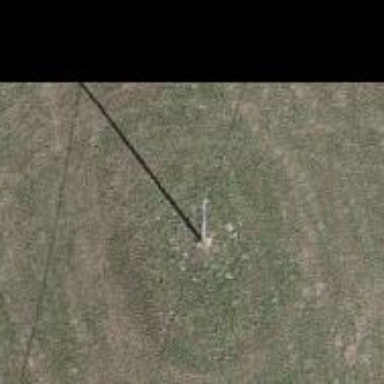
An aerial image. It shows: Power pole.